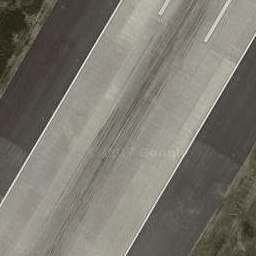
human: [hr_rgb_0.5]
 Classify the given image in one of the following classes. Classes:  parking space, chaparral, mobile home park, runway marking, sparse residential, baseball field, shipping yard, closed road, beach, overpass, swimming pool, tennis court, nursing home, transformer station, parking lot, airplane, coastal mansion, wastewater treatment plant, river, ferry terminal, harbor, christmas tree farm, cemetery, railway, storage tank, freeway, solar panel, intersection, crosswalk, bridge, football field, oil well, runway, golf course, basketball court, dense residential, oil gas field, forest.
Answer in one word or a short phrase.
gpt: runway